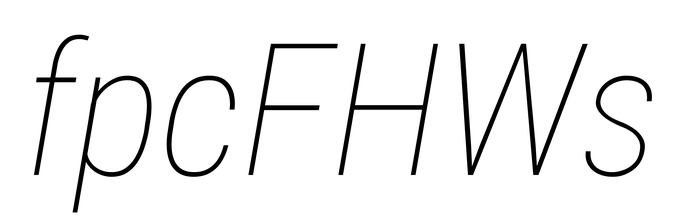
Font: Roboto-Italic_Condensed_Thin_Italic